Question: I am trying to build a REST & json based WCF service that takes a complex type as input. On the client I am trying to consume this service using HttpClient that comes as a part of WCF REST Starter Kit.
Below is my service code:
'''
[WebInvoke(Method = "POST", UriTemplate = "/SendData", BodyStyle = WebMessageBodyStyle.Wrapped)]
public void SendData(List<EditorData> input)
{
//Do something
}
'''
I have used other options that could be found in the WebMessageBodyStyle enum to no avail.
Here is my complex type data contract which I am using in my client as well:
'''
public class EditorData
{
public string key { get; set; }
public long quesno { get; set; }
public string quescontent { get; set; }
}
'''
Client code:
'''
List<EditorData> listEditor = new List<EditorData> { new EditorData { key = "key1", quescontent = "qcontent1", quesno = 1},new EditorData { key = "key2", quescontent = "qcontent2", quesno = 2}};
string jsonEditorList = listEditor.ToJSON();
HttpClient client = new HttpClient("http://localhost/RestWcfService/RestService.svc/");
client.DefaultHeaders.Accept.Add("application/json");
HttpResponseMessage response = null;
response = client.Post("SendData", HttpContent.Create(jsonEditorList));
response.EnsureStatusIsSuccessful();
'''
To convert my custom object list to json string, I am using the extension method I found <URL>
When I run this application I get the following error:
'''
BadRequest (400) is not one of the following: OK (200), Created (201), Accepted (202), NonAuthoritativeInformation (203), NoContent (204), ResetContent (205), PartialContent (206)
'''
Any thoughts?
Here is the fiddler screenshot:

As suggested by Jason Freitas, I checked the response in fiddler. This is what is says:
'''
The server encountered an error processing the request. See server logs for more details.
'''
So I went into IIS logs and here is the error logged in IIS:
'''
2012-02-15 13:20:08 fe80::ecdd:d2dd:7f70:bef6%11 POST /RestWcfService/RestService.svc/SendData - 80 - fe80::ecdd:d2dd:7f70:bef6%11 - 400 0 0 0
'''
As per Rajesh's suggestion I enabled tracing for my wcf service. Below is the exception thrown by the server:
'''
The incoming message has an unexpected message format 'Raw'. The expected message formats for the operation are 'Xml', 'Json'. This can be because a WebContentTypeMapper has not been configured on the binding. See the documentation of WebContentTypeMapper for more details.
'''
I still don't understand how it is getting Raw format when I have specified content type as json.
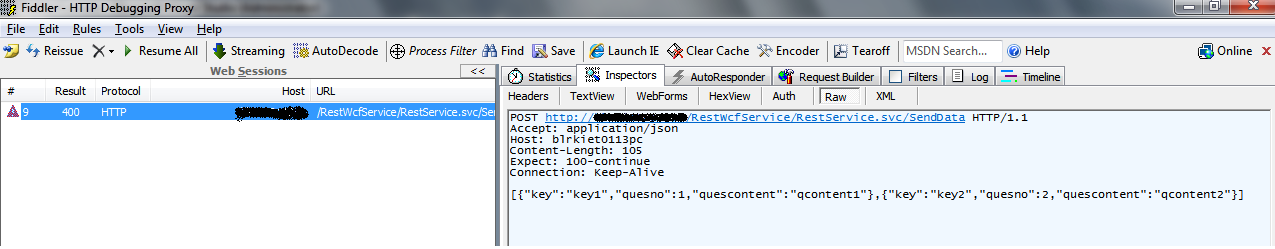
Answer: First try to enable <URL> on your WCF Service to see the exact cause of the 400 bad request error.
Seems like the input being posted is in a wrong format. You have defined a list of EditorData as a parameter to the method and posting some key value pairs (referring to your fiddler screenshot) Make sure that the json string in fiddler when deserialized gets converted to list of EditorData objects.
Also you have set the body style to be wrapped. Try to remove that and see if it works. Wrapped requests are used when you have multiple parameters then in that case you wrap all the parameters inside the method name element and send it across the wire.
UPDATE:
Please make sure to add the Content-Type to the header as shown below:
'''
client.DefaultHeaders.ContentType = "application/json";
'''